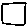
Label: square